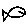
Label: fish